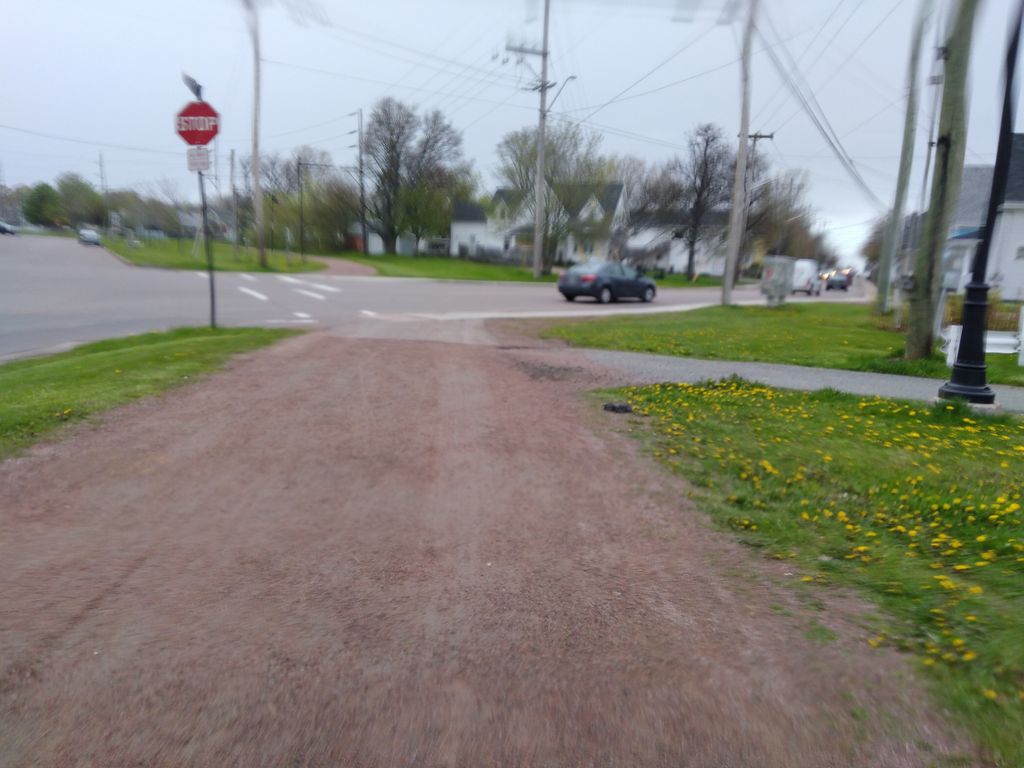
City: charlottetown